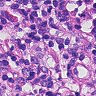
Metastatic tissue present: no